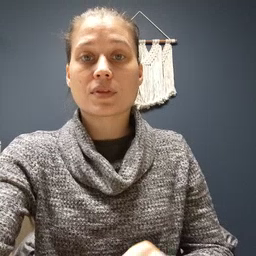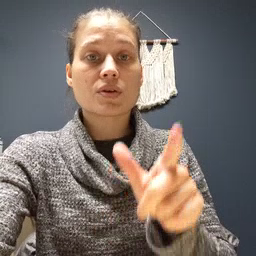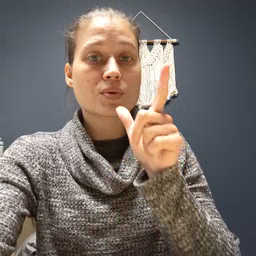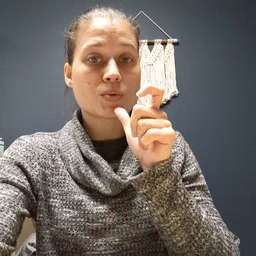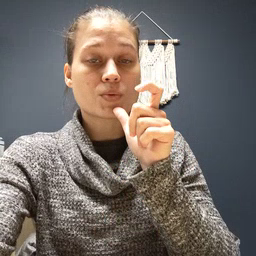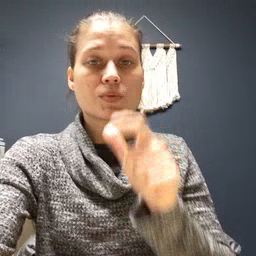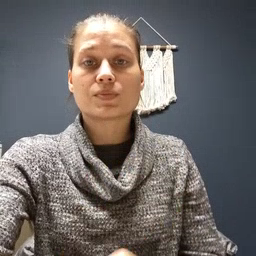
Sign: who